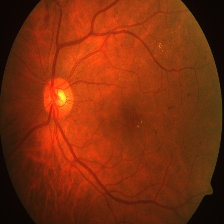
Diabetic retinopathy grade: Severe